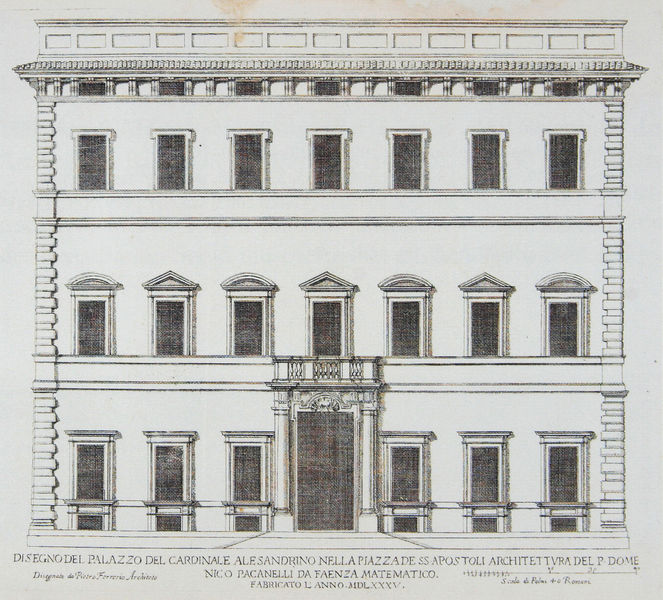
Titel: Ansicht des Palazzo Alessandrino in Rom
Künstler: Pietro Ferrerio
Standort: Münster
Institution: LWL-Landesmuseum für Kunst und Kulturgeschichte
Schlagwörter: himmel, weiß, fenster, grau, schwarz, skizze, säule, säulen, tür, zeichnung, dach, gebäude, haus, wand, architektur, stein, brüstung, gitter, drei, renaissance, kanneliert, balkon, schrift, ansicht, bogen, fassade, italien, giebel, grafik, graphik, dekoration, symmetrie, datum, ornamente, verzierung, geländer, tor, galerie, bögen, eingang, schmutz, eckig, palast, palazzo, balustrade, dachfenster, brett, druck, stich, schwarzweiß, text, kardinal, entwurf, kapitelle, rom, fries, dreiecksgiebel, portal, rustika, sims, gesims, architrave, mezzanin, portikus, frontansicht, vorderansicht, etagen, geschosse, konsolen, tur, kupferstich, stockwerke, geschoss, grundriss, aufriss, flachdach, mittelrisalit, attika, hauptfassade, lisene, rusitka, vierstöckig, zwischensims, nüchtern, eingangstor, französische fenster, dei, disegno, straßenansicht, 20, nico, architektenzeichnung, alesandrino, cardinale, panaellaa, pacanelli